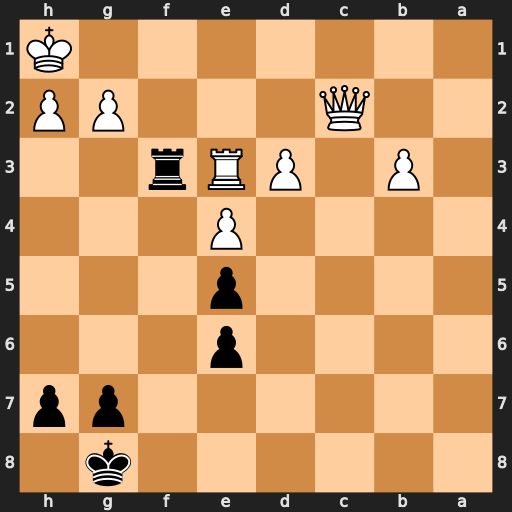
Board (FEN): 6k1/6pp/4p3/4p3/4P3/1P1PRr2/2Q3PP/7K
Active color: b
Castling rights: -
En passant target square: -
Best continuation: Rf1#